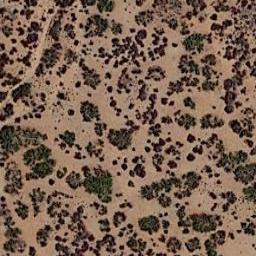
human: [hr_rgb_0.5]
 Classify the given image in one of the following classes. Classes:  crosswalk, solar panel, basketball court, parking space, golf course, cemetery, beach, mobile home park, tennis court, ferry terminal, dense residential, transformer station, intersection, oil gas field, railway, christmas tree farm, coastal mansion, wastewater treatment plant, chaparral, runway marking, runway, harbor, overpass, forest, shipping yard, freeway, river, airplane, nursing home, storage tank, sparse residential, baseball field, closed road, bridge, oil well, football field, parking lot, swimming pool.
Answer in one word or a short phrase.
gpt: chaparral